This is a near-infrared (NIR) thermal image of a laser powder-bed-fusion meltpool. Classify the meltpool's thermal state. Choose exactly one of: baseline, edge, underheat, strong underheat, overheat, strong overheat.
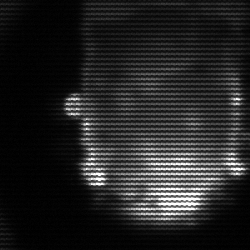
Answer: baseline